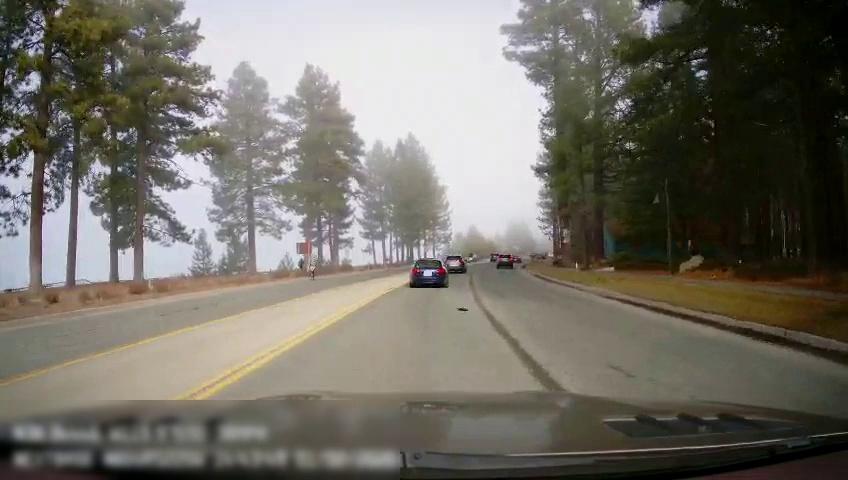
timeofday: Day
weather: Sunny
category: Drivable Space
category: Vehicles | Car
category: Vehicles | Car
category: Vehicles | Car
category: Vehicles | SUV
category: Vehicles | Car
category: Lanes | Opposite Lane
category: Lanes | Current Lane
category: Lanes | Current Lane